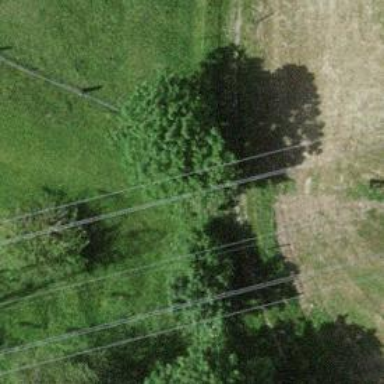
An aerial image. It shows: Grassy track with grade 5 track type.